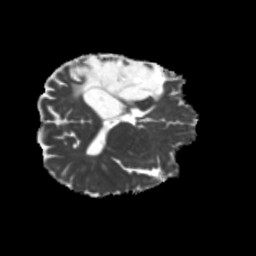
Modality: MD
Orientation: axial
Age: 41
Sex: male
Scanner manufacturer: siemens
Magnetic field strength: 3 T
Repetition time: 5.25 s
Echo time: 0.08 s